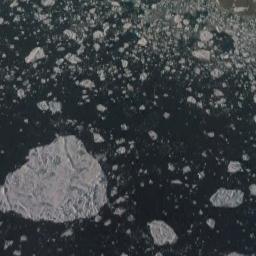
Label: sea_ice